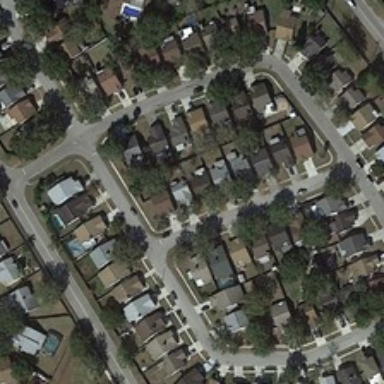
Many buildings and green trees are in a dense residential area .